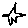
Label: star